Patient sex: F
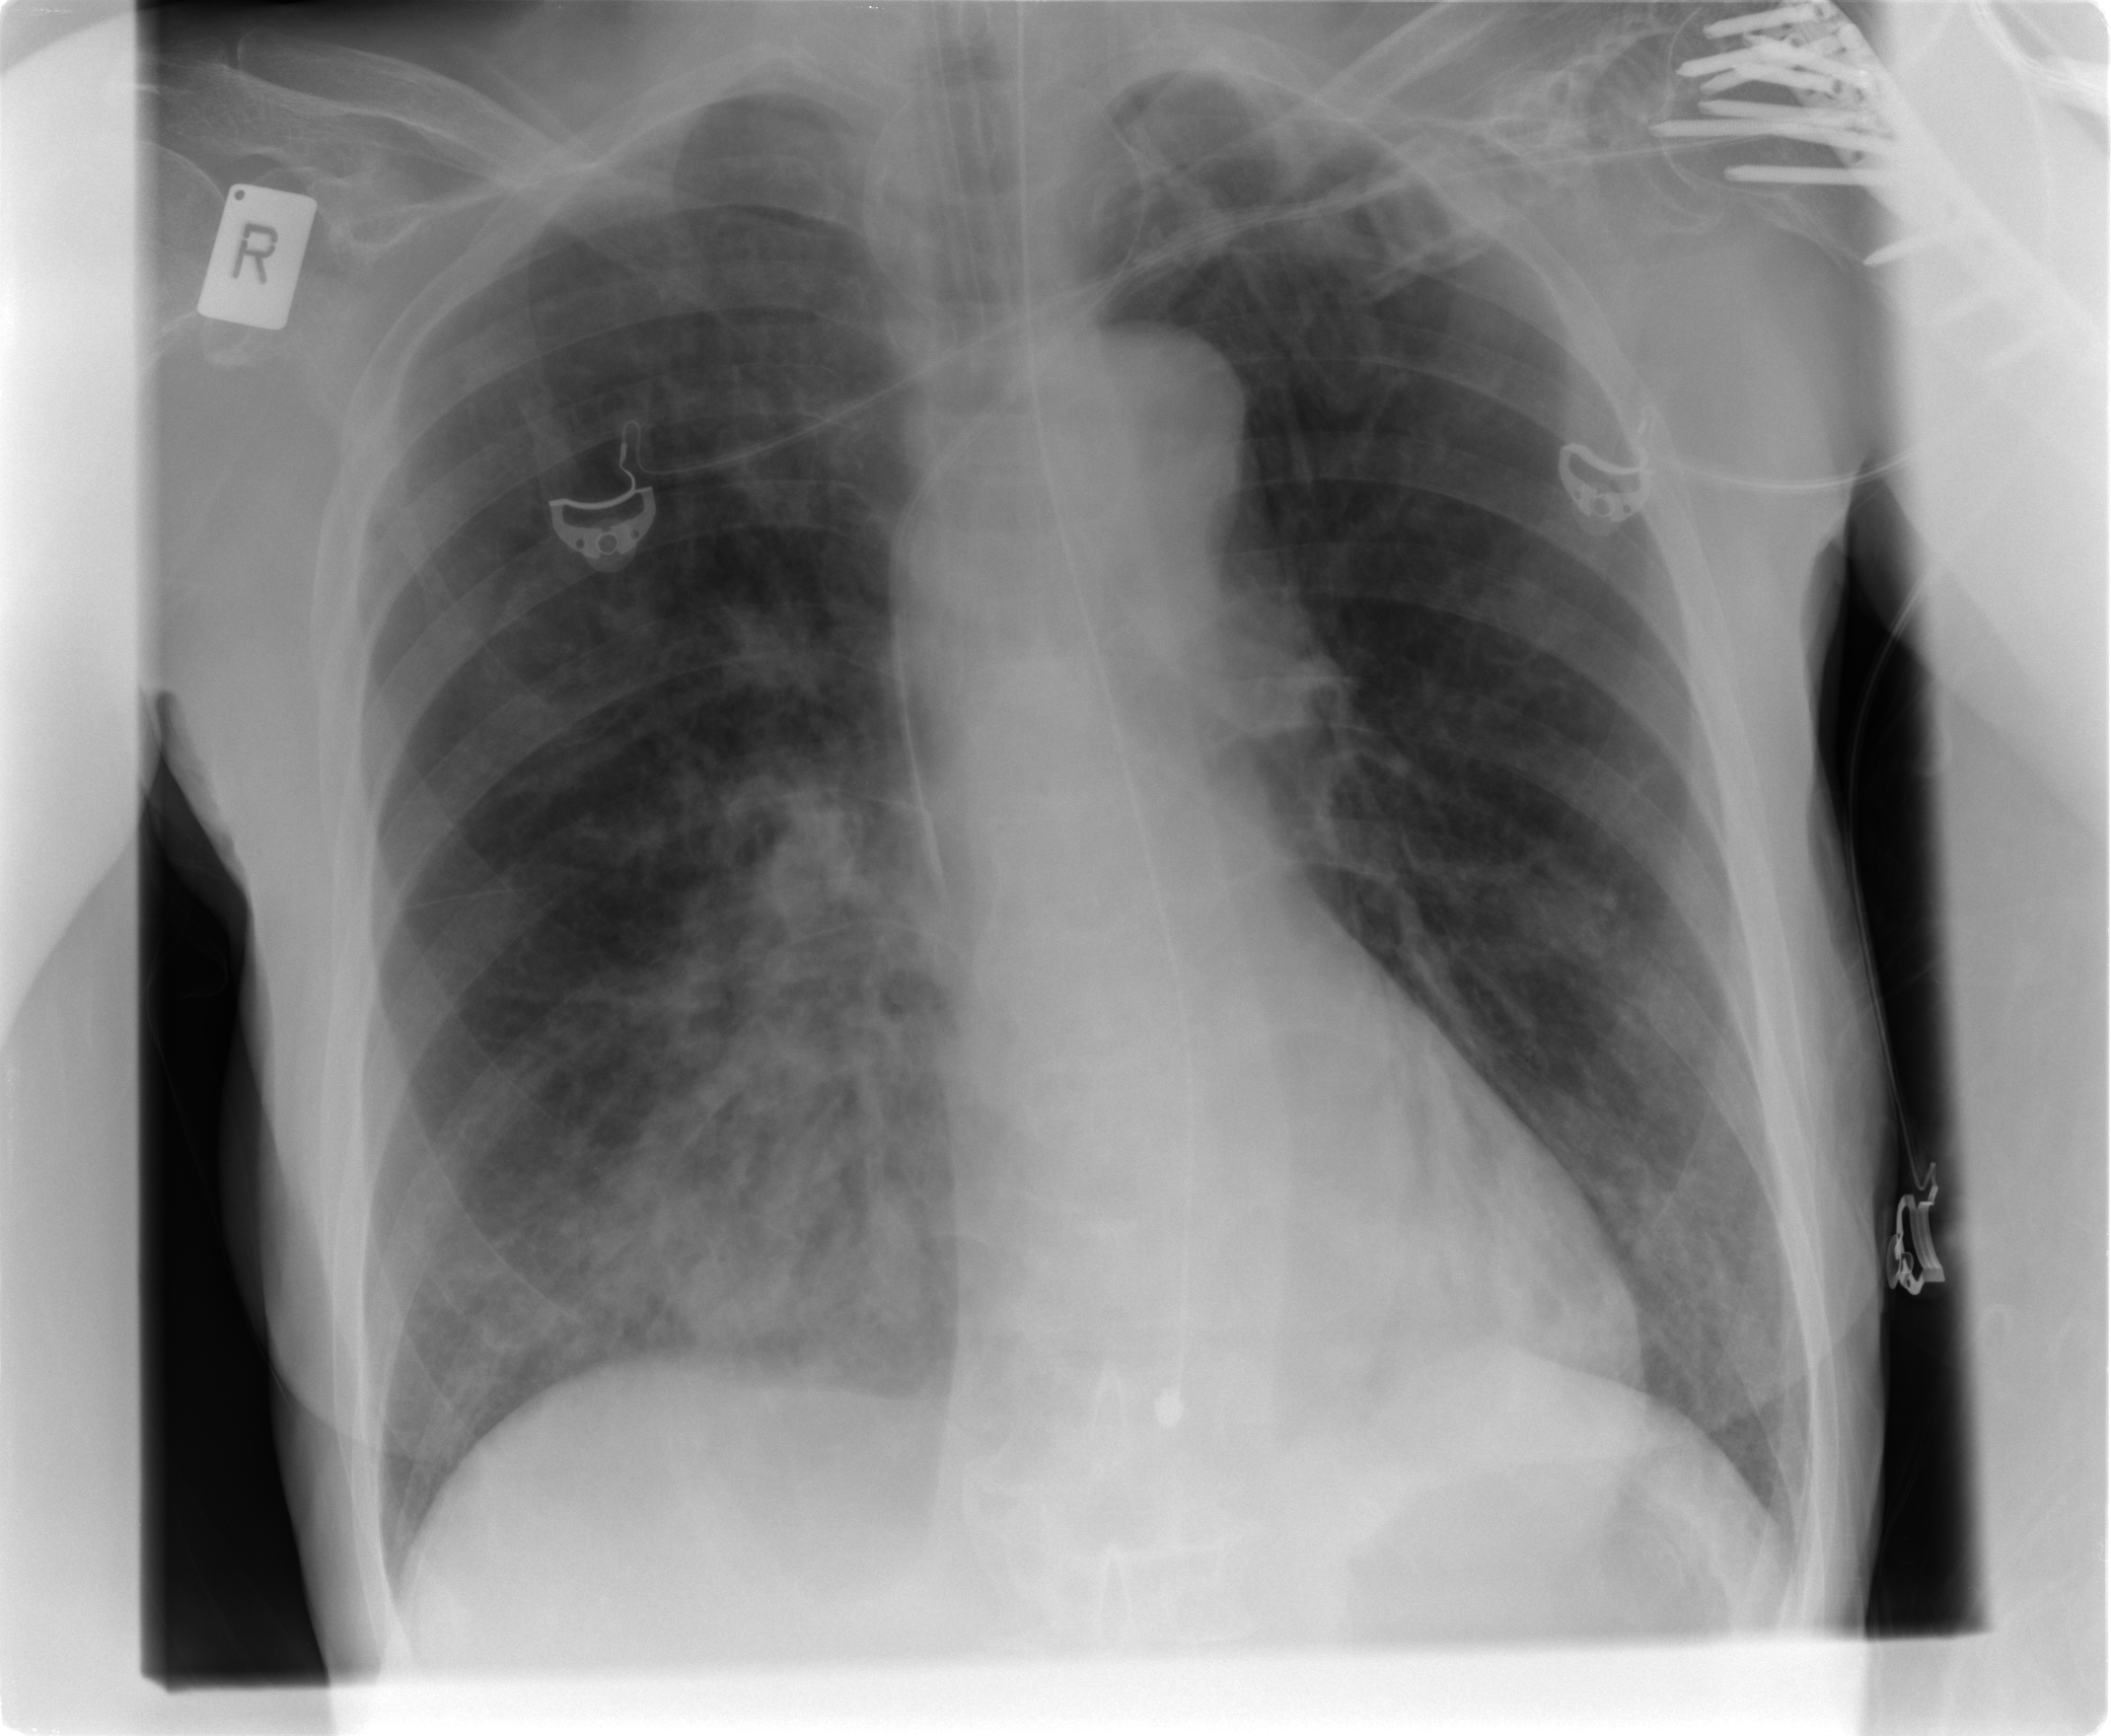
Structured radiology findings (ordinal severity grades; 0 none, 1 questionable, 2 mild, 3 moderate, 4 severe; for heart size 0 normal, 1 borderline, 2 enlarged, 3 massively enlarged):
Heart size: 0
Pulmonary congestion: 2
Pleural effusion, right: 0
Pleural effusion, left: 0
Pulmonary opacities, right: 3
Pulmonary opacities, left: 1
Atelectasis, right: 2
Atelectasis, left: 0